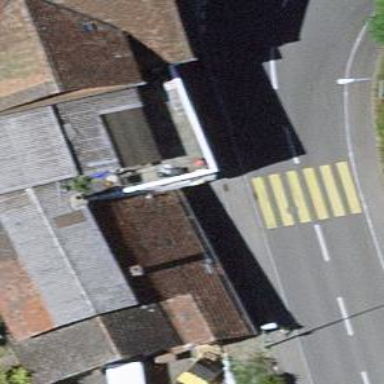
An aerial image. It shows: Kerb barrier.